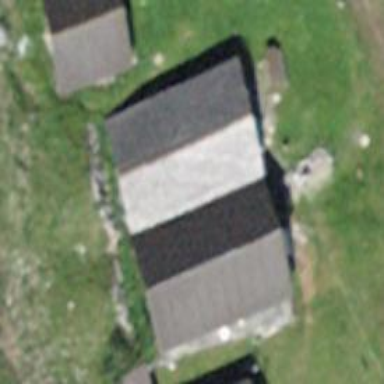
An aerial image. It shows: Building with grey gabled roof.